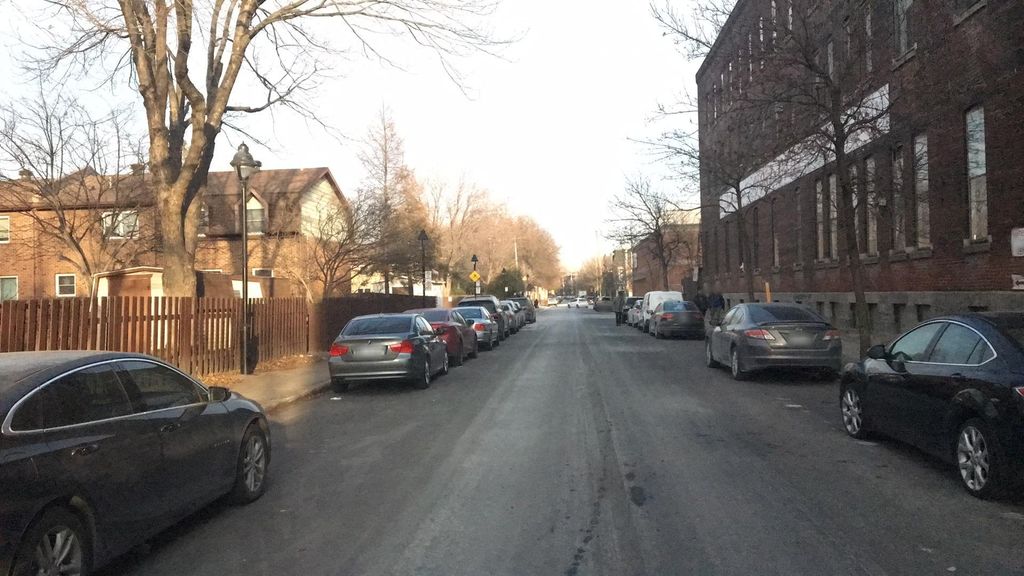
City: montreal